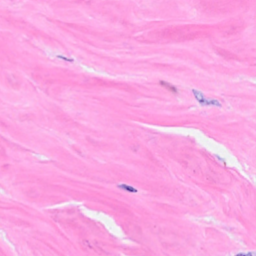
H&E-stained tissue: Breast